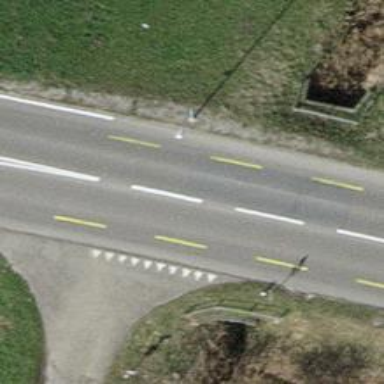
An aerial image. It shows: Asphalt road classified as primary highway.